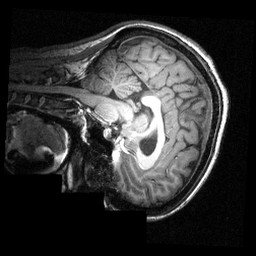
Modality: T1w
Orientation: sagittal
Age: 23
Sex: female
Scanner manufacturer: siemens
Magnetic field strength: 3.951 T
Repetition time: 1.5 s
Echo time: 0.00335 s